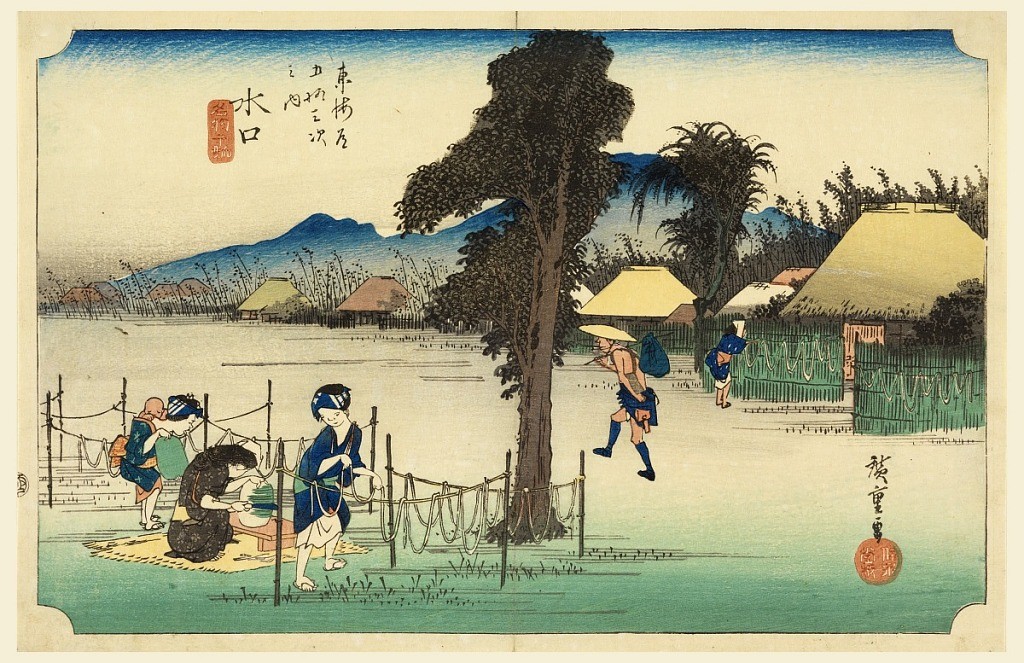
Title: Minakuchi, in The Fifty-Three Stations of the Tokaido Road (Tokaido Gojusan Tsugi-no Uchi)
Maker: Ando Hiroshige, Japanese, 1797–1858
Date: ca. 1834
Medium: Woodblock print (ukiyo-e) on mulberry paper (washi), ink with color
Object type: Print
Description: Lower left, two women are preparing sliced gourd (kampyo). A third has baby on her back. Center, tree and beyond is village amid bamboos with fences on which sliced gourd is hanging. Upper half, mountains.